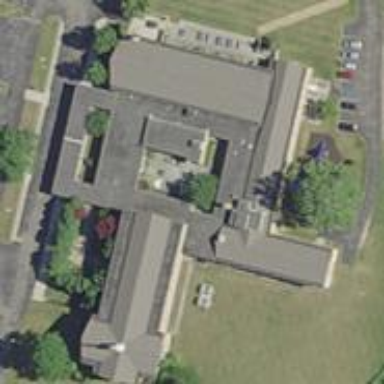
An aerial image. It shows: Building that serves as place of worship.